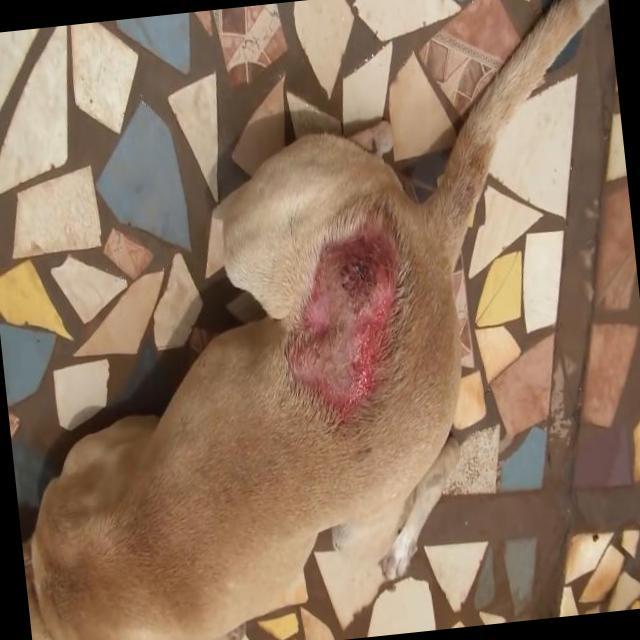
Canine dermatitis — inflammation of the skin presenting with erythema, pruritus, papules, and excoriation. May be allergic, contact, or atopic in origin.